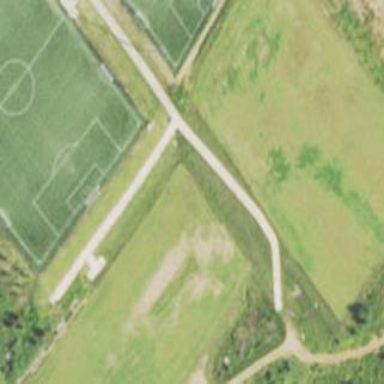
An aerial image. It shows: Pitch designated as leisure land.